Field crop: maize
Growth stage: 2
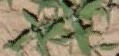
Species: atriplex